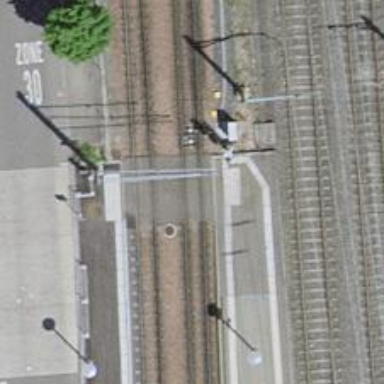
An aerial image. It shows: Railway crossing.